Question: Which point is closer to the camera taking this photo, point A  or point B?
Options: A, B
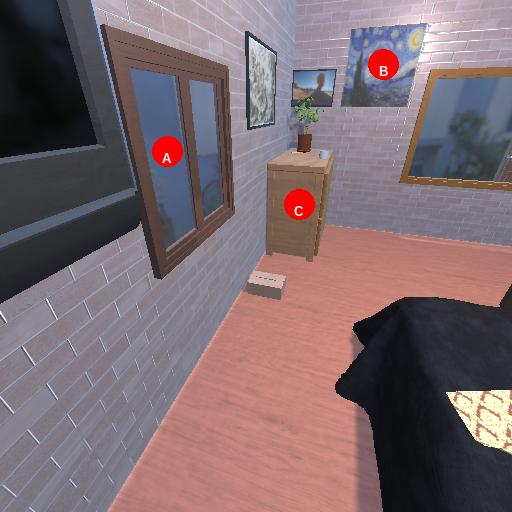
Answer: A